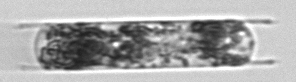
Label: Hemiaulus